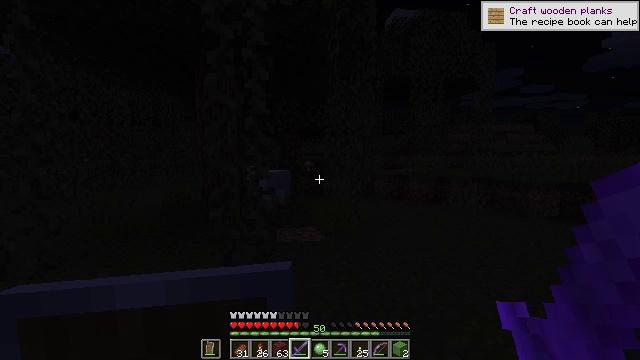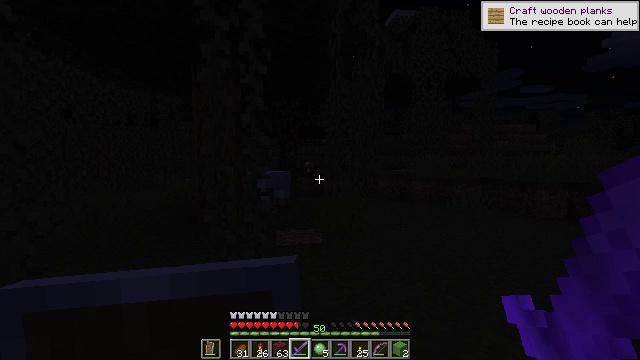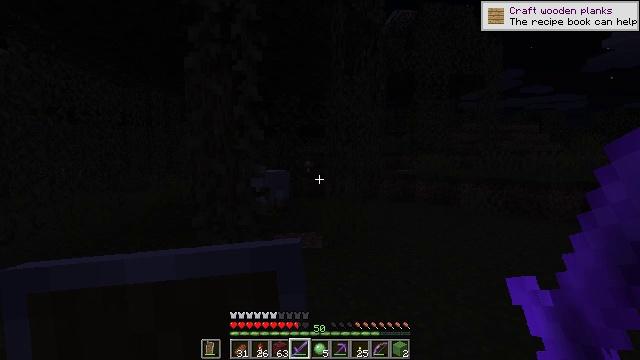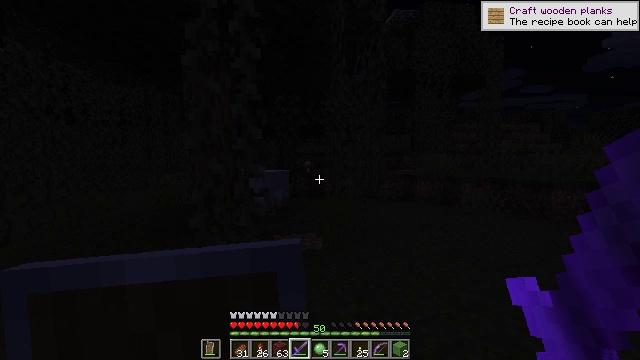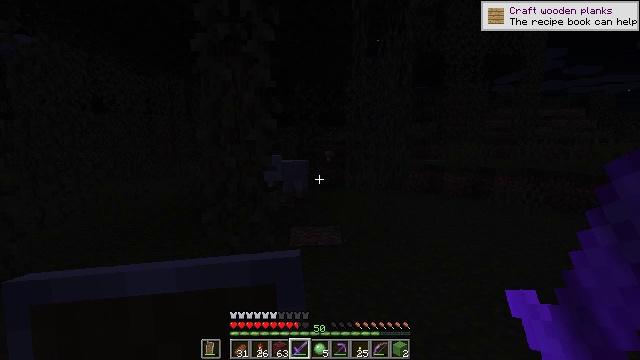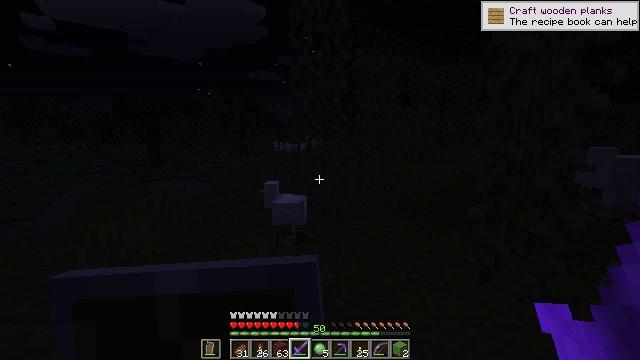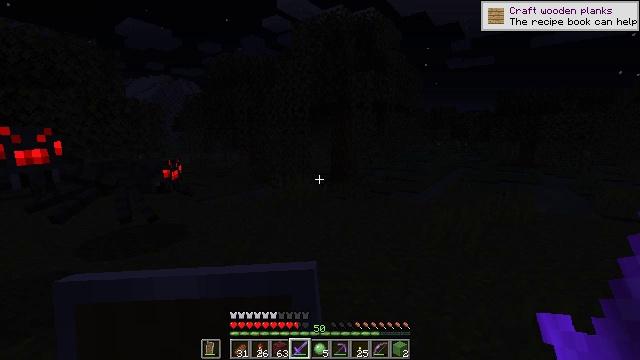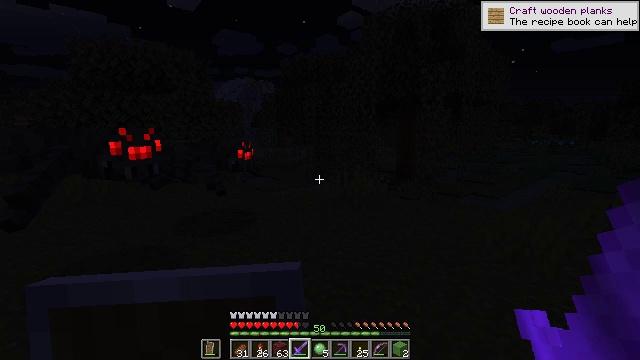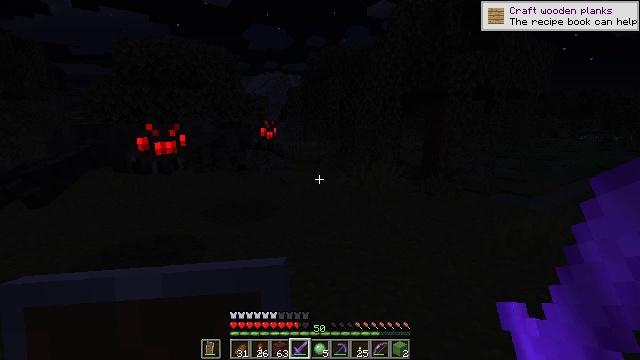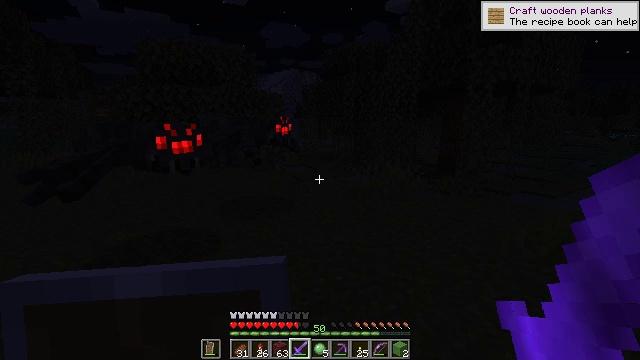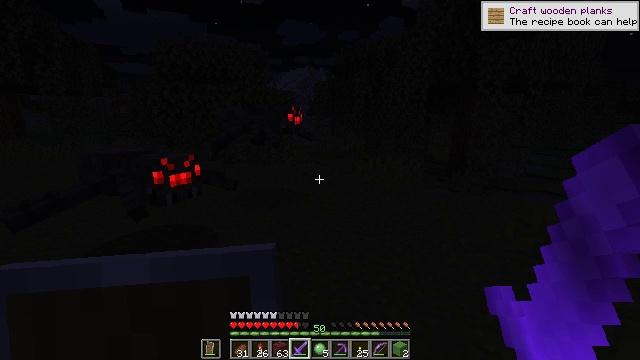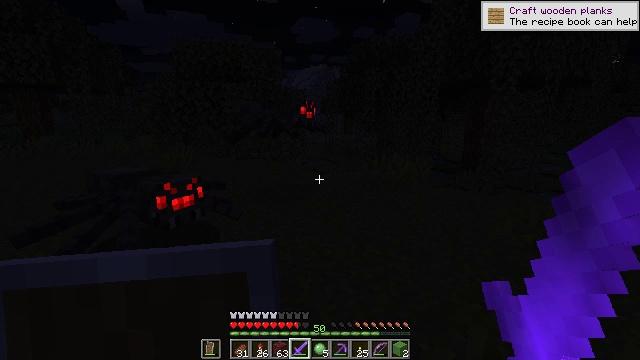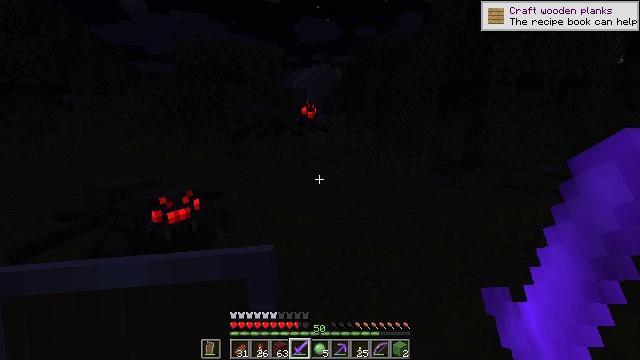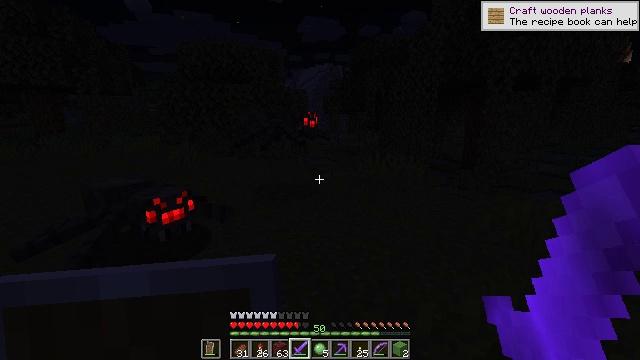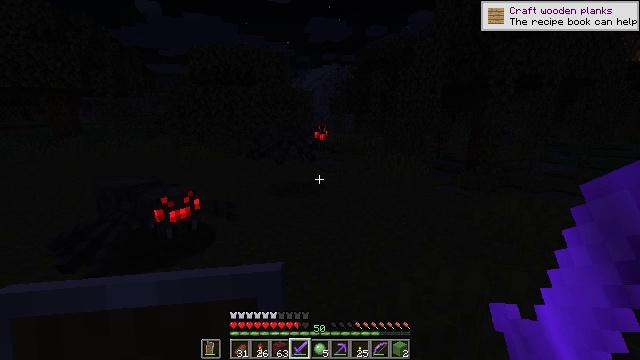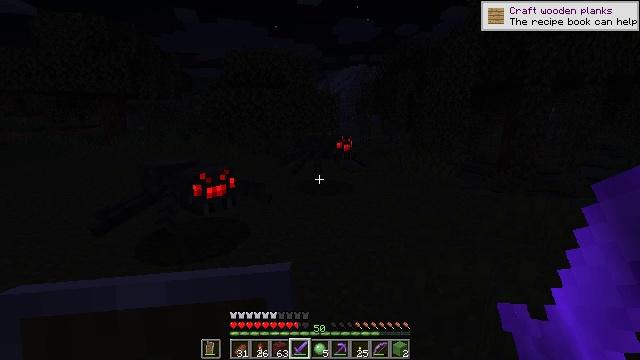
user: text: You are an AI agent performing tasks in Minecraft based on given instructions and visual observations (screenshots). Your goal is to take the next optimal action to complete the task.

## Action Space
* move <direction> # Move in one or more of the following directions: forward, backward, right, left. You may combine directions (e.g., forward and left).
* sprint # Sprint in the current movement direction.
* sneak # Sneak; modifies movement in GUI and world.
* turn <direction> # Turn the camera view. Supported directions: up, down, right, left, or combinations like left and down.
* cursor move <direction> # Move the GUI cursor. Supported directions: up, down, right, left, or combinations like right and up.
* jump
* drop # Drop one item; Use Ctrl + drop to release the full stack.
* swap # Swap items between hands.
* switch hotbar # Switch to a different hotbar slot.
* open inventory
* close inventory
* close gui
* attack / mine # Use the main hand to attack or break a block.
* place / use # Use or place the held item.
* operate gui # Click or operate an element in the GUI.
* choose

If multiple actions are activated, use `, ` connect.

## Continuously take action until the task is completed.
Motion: motion action
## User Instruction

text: Remove and gather vines.
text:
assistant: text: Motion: move forward
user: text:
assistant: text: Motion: move forward
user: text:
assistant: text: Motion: move forward
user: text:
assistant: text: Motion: move forward and move right, turn left and down
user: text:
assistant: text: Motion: move forward and move right, turn left and down
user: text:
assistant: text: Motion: move right, turn left
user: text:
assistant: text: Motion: move right, turn left
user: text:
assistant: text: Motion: move back and move right, turn left and down
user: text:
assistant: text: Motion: move back and move right, turn left
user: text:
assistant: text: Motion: move back and move right, turn left
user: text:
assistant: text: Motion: move back and move right, turn left
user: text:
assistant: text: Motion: move back and move right
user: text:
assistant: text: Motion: move back
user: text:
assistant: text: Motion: move back, turn left
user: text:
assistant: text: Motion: move back, turn left
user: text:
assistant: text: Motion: move back, turn left
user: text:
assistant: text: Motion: move back, turn left and down
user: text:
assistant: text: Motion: move back, turn left and down
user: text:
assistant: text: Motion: move back
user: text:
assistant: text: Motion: move back
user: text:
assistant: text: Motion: no_op
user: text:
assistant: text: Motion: turn right and up
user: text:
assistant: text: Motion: turn right and up
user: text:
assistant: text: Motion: no_op
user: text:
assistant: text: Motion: no_op
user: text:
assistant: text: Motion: no_op
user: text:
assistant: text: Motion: no_op
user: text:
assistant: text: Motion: attack / mine
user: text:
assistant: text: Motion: attack / mine
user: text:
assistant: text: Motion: attack / mine